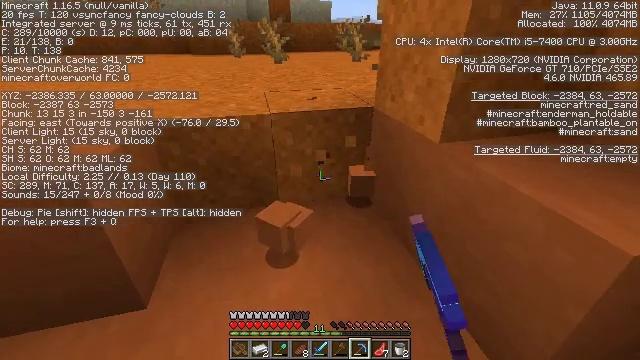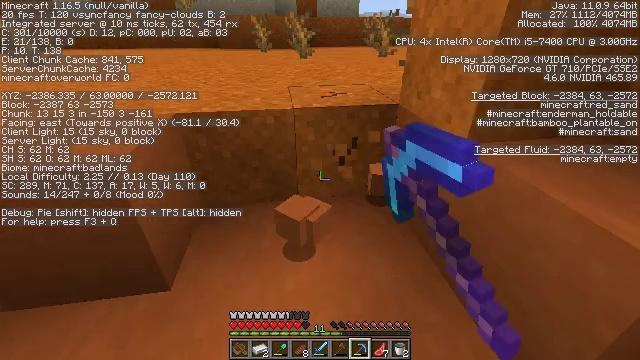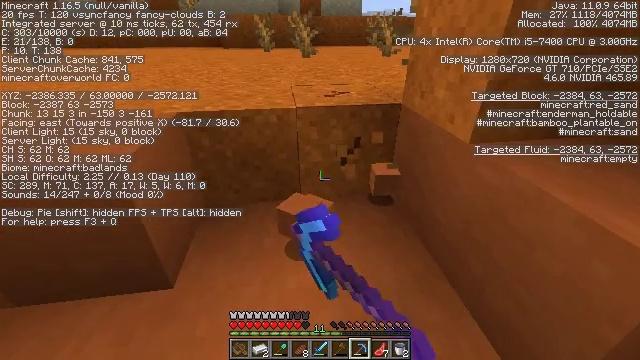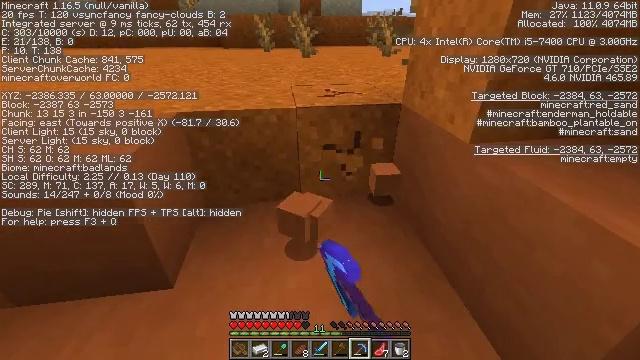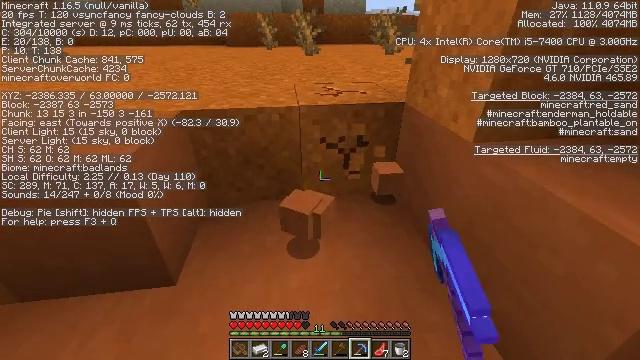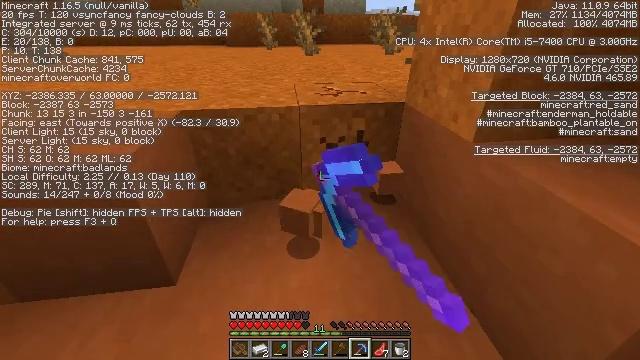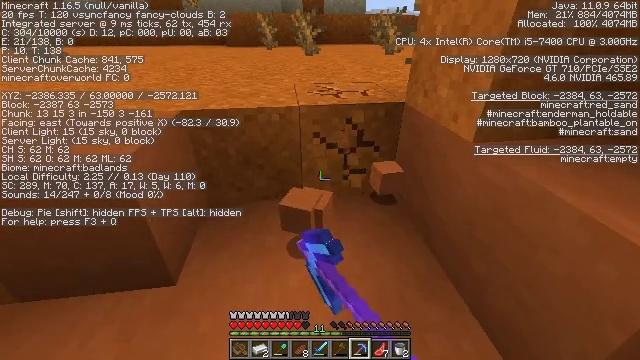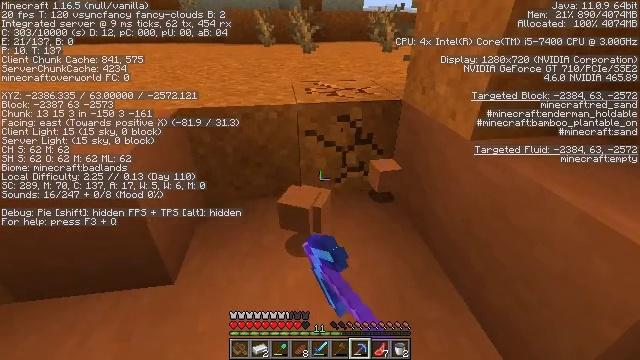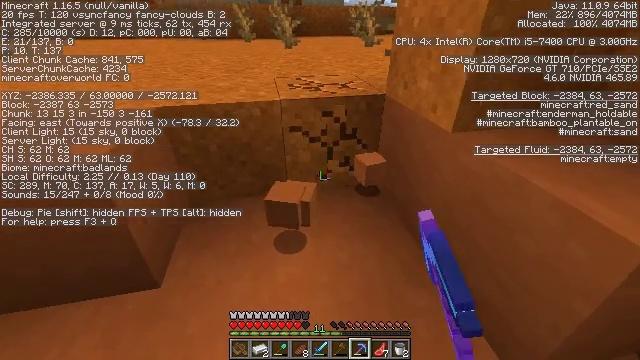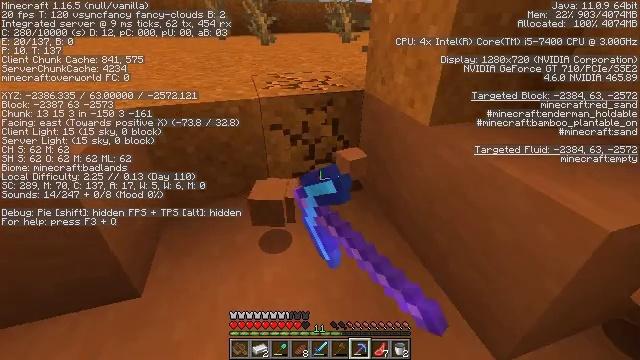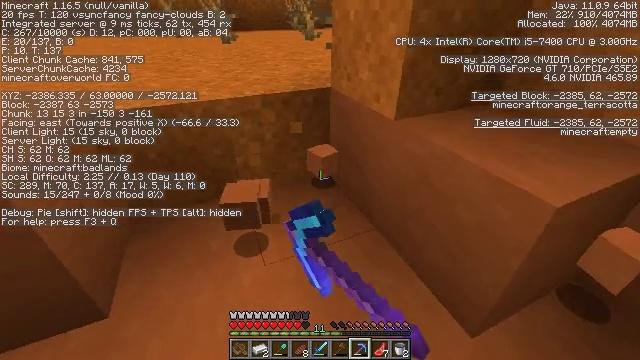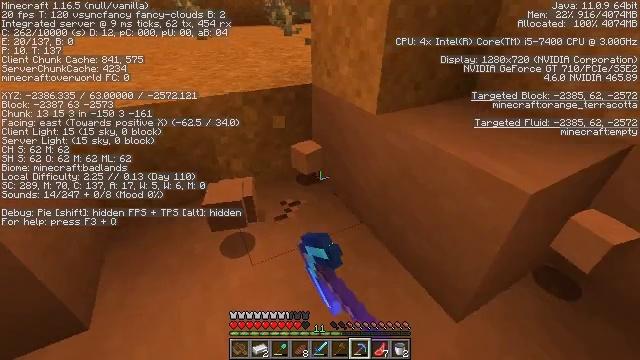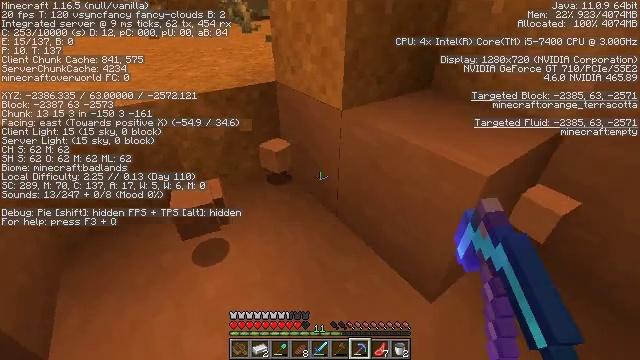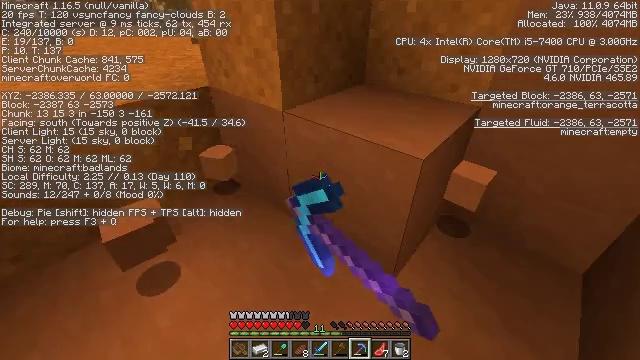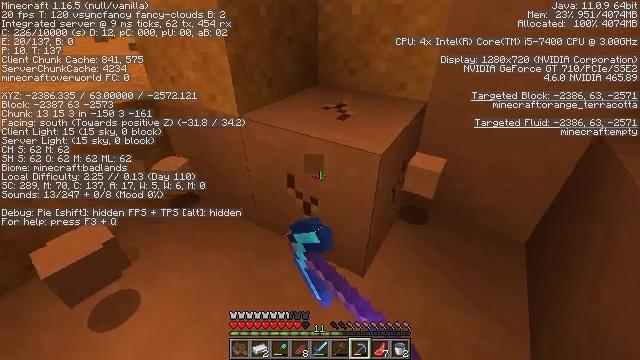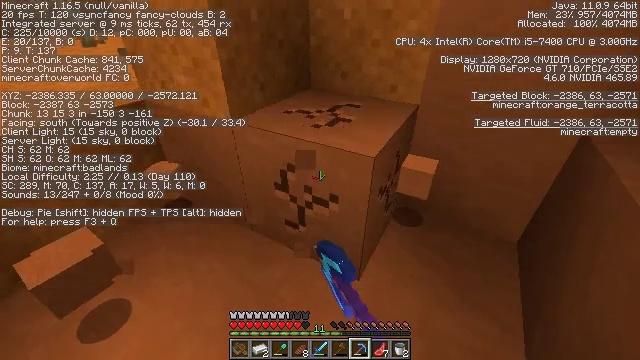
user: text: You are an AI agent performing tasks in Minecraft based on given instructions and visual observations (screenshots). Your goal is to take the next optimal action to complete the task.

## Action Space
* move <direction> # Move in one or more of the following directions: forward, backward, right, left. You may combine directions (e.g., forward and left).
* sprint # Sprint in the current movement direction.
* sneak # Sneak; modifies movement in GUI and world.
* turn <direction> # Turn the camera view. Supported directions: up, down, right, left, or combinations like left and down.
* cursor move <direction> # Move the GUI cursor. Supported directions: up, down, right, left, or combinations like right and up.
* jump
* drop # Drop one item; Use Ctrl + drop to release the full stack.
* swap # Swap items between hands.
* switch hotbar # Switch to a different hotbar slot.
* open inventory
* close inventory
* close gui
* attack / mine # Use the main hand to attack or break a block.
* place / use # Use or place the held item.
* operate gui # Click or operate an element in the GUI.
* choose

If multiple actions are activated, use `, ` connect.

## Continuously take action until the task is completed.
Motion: motion action
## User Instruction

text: Harvest the orange terracotta from structures or biomes.
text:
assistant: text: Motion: turn left, attack / mine
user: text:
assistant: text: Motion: attack / mine
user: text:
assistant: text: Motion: attack / mine
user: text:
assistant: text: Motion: attack / mine
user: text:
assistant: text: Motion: attack / mine
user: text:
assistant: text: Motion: attack / mine
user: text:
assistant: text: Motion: attack / mine
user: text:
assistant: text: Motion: turn right, attack / mine
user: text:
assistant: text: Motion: turn right, attack / mine
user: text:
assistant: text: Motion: turn right, attack / mine
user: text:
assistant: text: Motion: turn right, attack / mine
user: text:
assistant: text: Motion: turn right, attack / mine
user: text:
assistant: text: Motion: turn right, attack / mine
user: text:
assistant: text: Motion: turn right, attack / mine
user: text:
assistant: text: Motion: turn right, attack / mine
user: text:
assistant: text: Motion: turn up, attack / mine
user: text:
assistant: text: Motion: attack / mine
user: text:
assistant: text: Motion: attack / mine
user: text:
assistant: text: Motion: attack / mine
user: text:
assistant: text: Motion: attack / mine
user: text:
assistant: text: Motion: attack / mine
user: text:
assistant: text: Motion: move forward, attack / mine
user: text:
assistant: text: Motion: move forward, turn right, attack / mine
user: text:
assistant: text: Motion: move forward, turn right and up, attack / mine
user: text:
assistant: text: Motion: move forward, turn right and up, attack / mine
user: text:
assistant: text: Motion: turn right and up, attack / mine
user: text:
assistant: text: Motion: turn right and up, attack / mine
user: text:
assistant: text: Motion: turn right and up, attack / mine
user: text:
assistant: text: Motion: turn right and up, attack / mine
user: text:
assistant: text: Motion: attack / mine